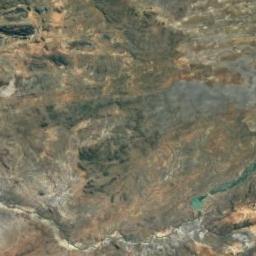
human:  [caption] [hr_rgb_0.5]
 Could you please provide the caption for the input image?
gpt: The mountain is consist of the bare land .

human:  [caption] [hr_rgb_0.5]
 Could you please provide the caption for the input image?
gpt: There are many terraces and mountain trails on this mountain .

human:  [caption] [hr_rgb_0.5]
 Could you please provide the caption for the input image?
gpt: The mountains are winding and undulating .

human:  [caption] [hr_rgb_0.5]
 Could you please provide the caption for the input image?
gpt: The mountain has a rugged surface and a lake is in the mountain .

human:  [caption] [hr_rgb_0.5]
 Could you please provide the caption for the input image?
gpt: There are some rocks on the brown mountain .